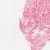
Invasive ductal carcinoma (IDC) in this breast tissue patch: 0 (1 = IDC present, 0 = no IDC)